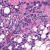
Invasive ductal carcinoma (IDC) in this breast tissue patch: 1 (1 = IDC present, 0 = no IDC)